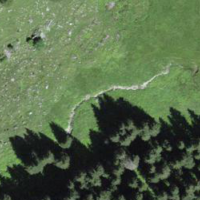
EUNIS habitat code: 23
Species observed at this site:
Motacilla cinerea
Pyrrhocorax graculus
Aquila chrysaetos
Lophophanes cristatus
Periparus ater
Anthus spinoletta